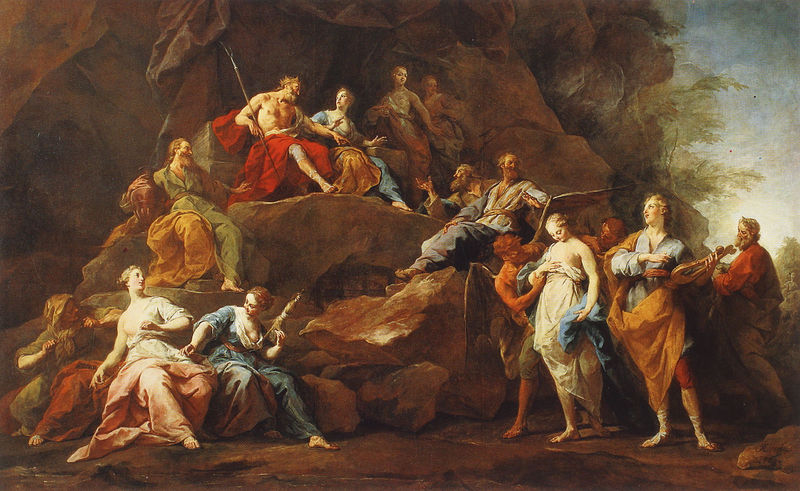
Titel: Orpheus in der Unterwelt, oder die Musik
Künstler: Jean Restout
Institution: Paris, Musée du Louvre
Schlagwörter: baum, berg, felsen, gemälde, nackt, frauen, himmerl, landschaft, menschen, braun, brust, busen, kleider, männer, orange, rot, malerei, bart, bärte, barock, stein, steine, instrument, kirche, gewänder, musik, musiker, pflanzen, gotik, krone, engel, brüste, enge, fels, hang, figuren, könig, thron, jungfrau, herrscher, allegorie, mythologie, sänger, griechen, götter, zeus, olymp, musen, macht, heilige, kränze, speer, laute, harfe, lyra, leier, musikant, spindel, zusammen, parnaß, 28